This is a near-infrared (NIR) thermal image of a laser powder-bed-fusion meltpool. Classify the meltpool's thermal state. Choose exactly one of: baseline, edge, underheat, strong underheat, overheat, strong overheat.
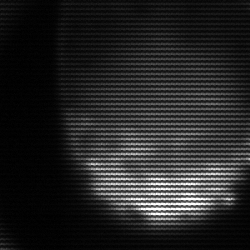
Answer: edge